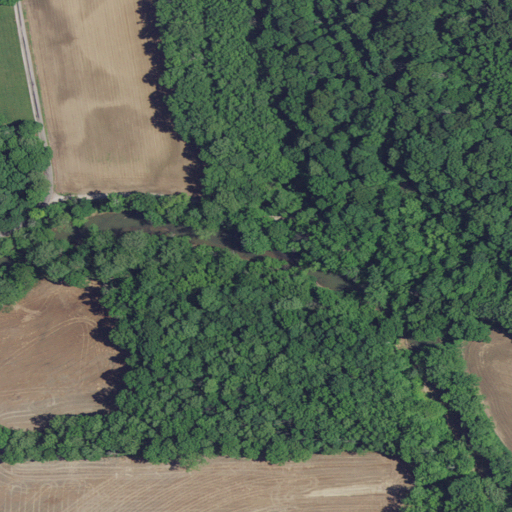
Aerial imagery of valley in Indiana named Harner Hollow containing deciduous forest, cultivated crops, open development, and low intensity development